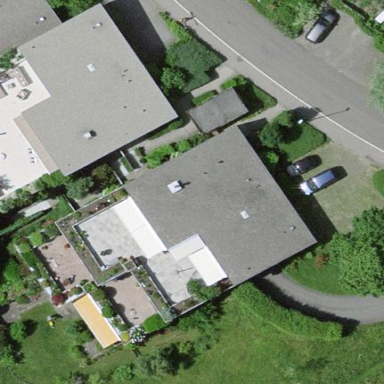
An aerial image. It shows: Terrace building.